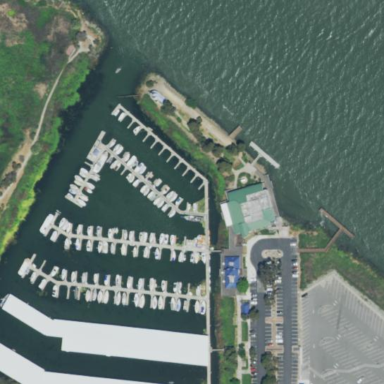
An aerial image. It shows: Marina area for leisure land.